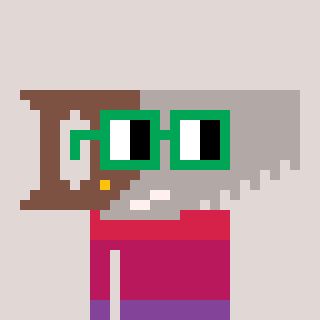
a pixel art character with square green glasses, a saw-shaped head and a grayscale-colored body on a warm background